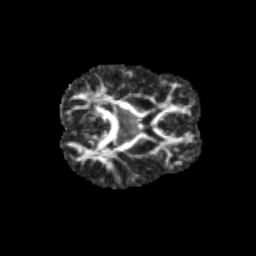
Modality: FA
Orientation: axial
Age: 12
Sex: male
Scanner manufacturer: siemens
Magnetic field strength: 3 T
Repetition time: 3.8 s
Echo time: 0.07 s